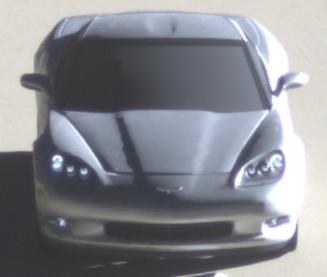
Make: Chevrolet
Model: Corvette Coupé
Detailed model: Corvette (C6) Coupé
Model produced from: 2005/02
Model produced until: 2008/03
Doors: 3
Color: white
Road condition: dry road
Daytime: morning or afternoon
Contrast: high contrast